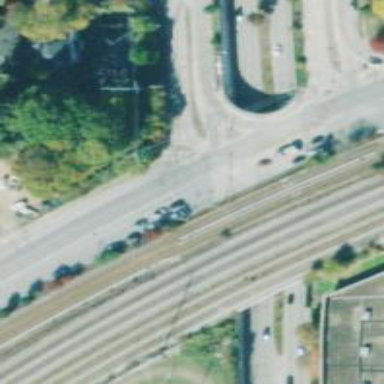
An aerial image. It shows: Trunk link highway.